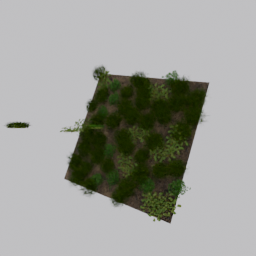
Label: nature